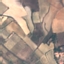
Land use / land cover: PermanentCrop